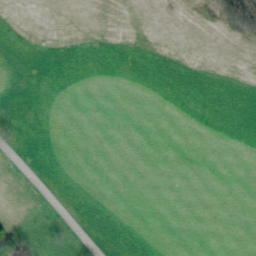
Label: golf course